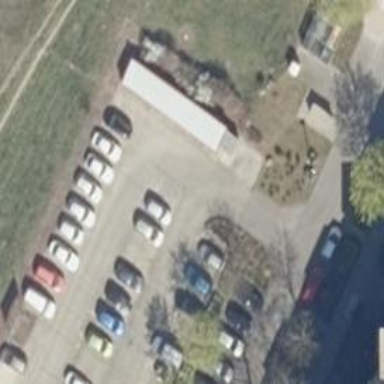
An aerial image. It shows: Parking aisle with concrete surface.